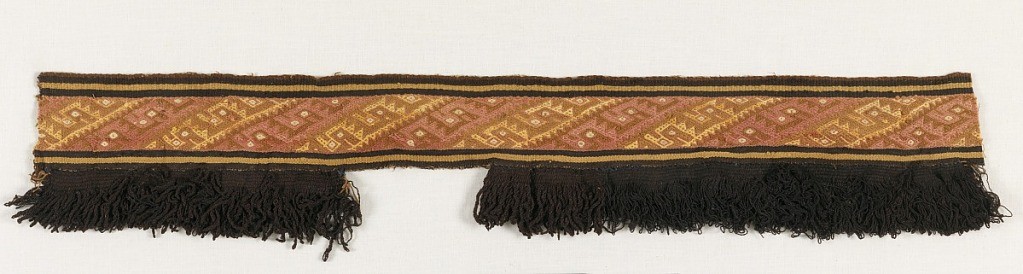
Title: Border
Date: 1100–1400
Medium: cotton, wool Technique (2 sections): 1. complementary wefts; one continuous and one discontinuous; weft floats to pattern 2a. weft-faced plain weave, warp single; 2b. weft-faced plain weave, warp double Sides: one intact Ends: warp loops at both ends; weft-looped fringe attached
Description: Horizontal band probably used originally as lower border of a poncho. Black wool looped fringe sewed on lower edge. Band of conventionalized bird design, running in diagonals in rose, yellow, brown wools and white cotton wefts. Warps of brown cotton. Wefts used several at a time and floated out on back of fabric for width of diagonal. One section on fringe missing.